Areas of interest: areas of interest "Guilin Zoo"
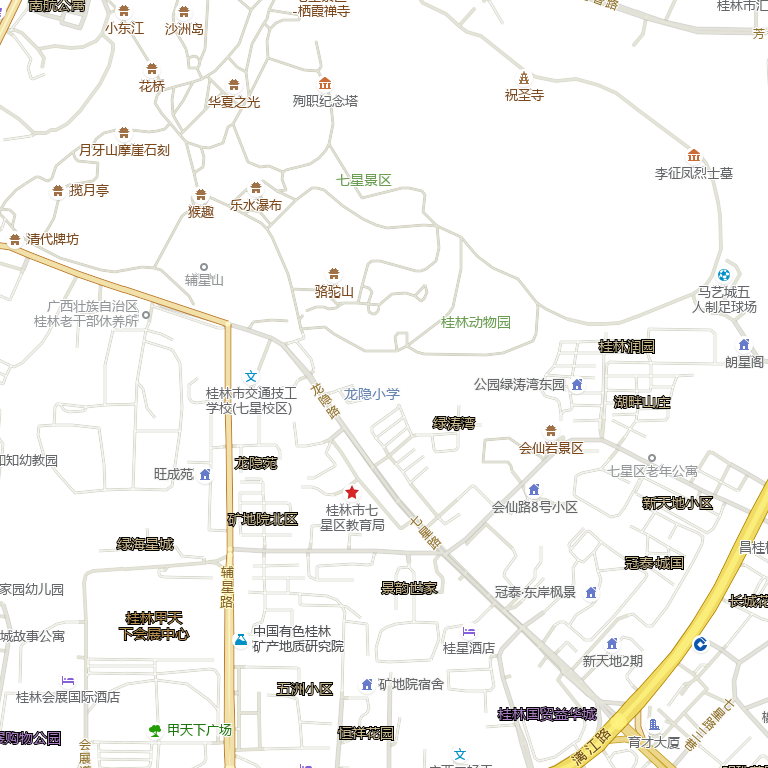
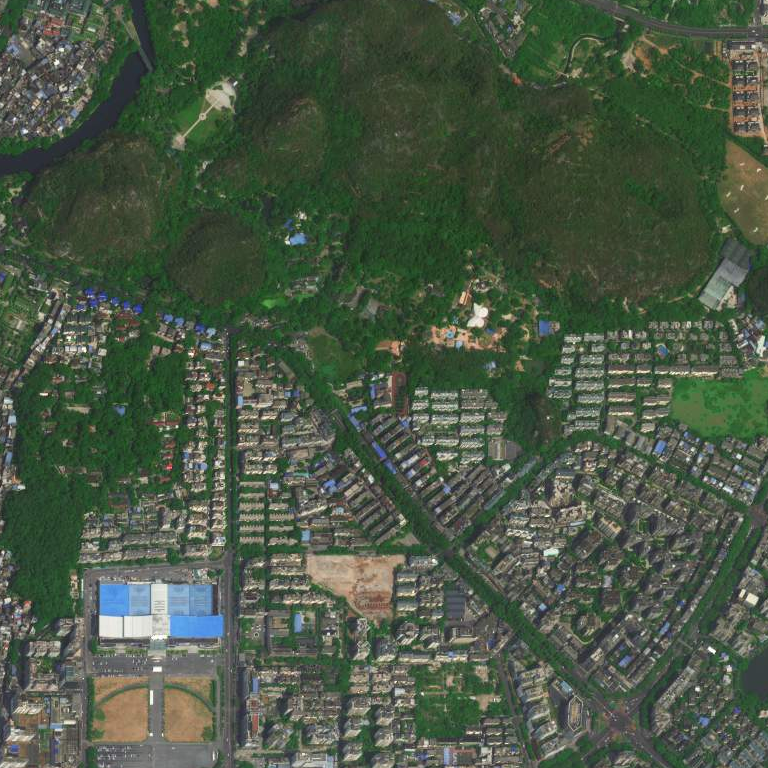